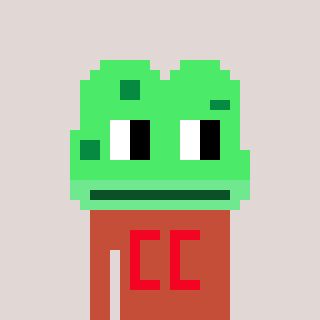
a pixel art character with square light green glasses, a frog-shaped head and a rust-colored body on a warm background